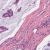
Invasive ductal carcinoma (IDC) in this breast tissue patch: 1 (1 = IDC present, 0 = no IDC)